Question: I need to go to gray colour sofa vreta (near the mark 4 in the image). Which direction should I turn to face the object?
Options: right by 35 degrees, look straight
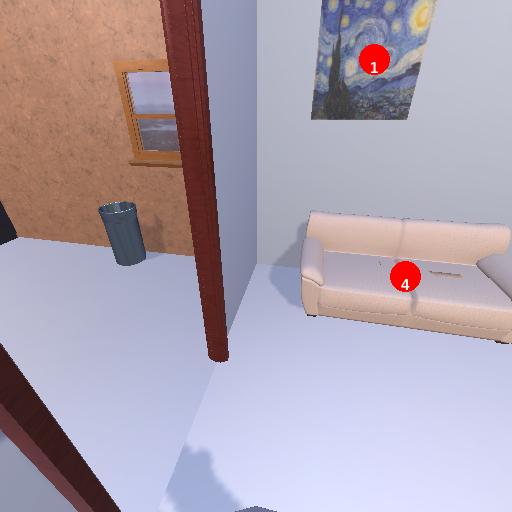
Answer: right by 35 degrees